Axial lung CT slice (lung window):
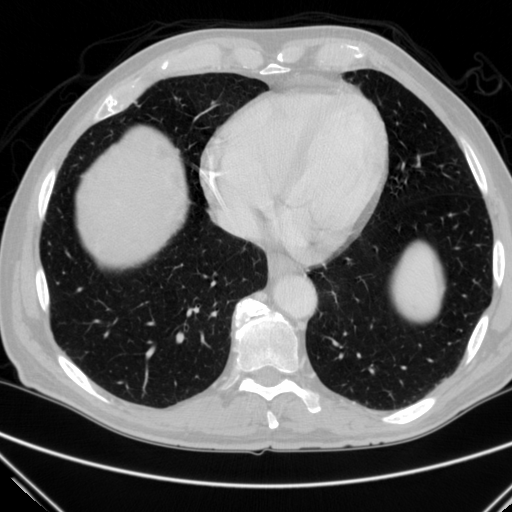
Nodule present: no